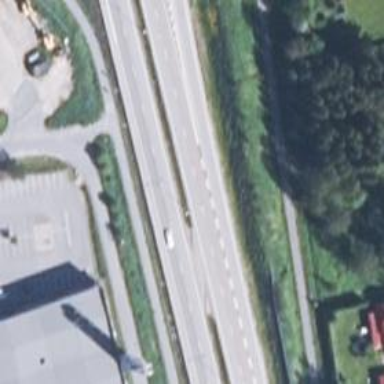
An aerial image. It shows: Motorway junction.